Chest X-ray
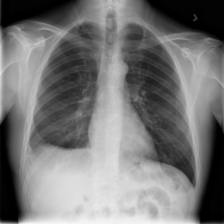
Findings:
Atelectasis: negative
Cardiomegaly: negative
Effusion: negative
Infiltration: negative
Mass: negative
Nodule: negative
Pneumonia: negative
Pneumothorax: negative
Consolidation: negative
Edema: negative
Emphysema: negative
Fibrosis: negative
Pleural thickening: negative
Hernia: negative